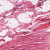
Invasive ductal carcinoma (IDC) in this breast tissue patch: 0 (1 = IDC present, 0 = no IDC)